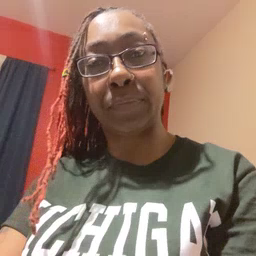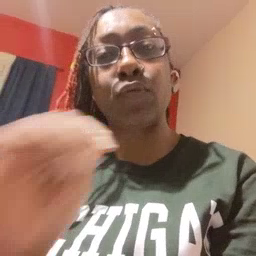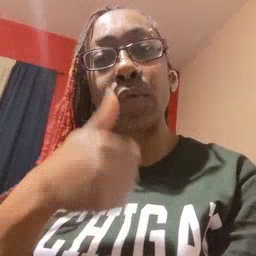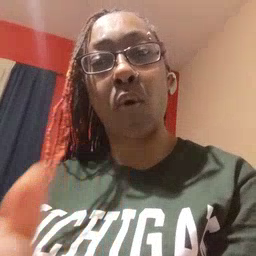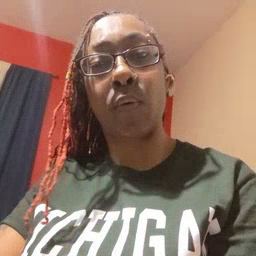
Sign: tomorrow